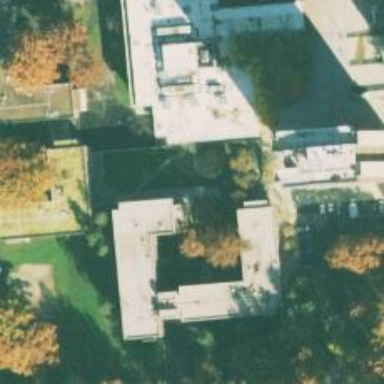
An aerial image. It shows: Dormitory building.